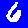
Digit: 6